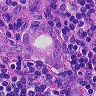
Metastatic tissue present: yes